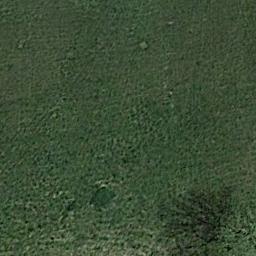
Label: meadow